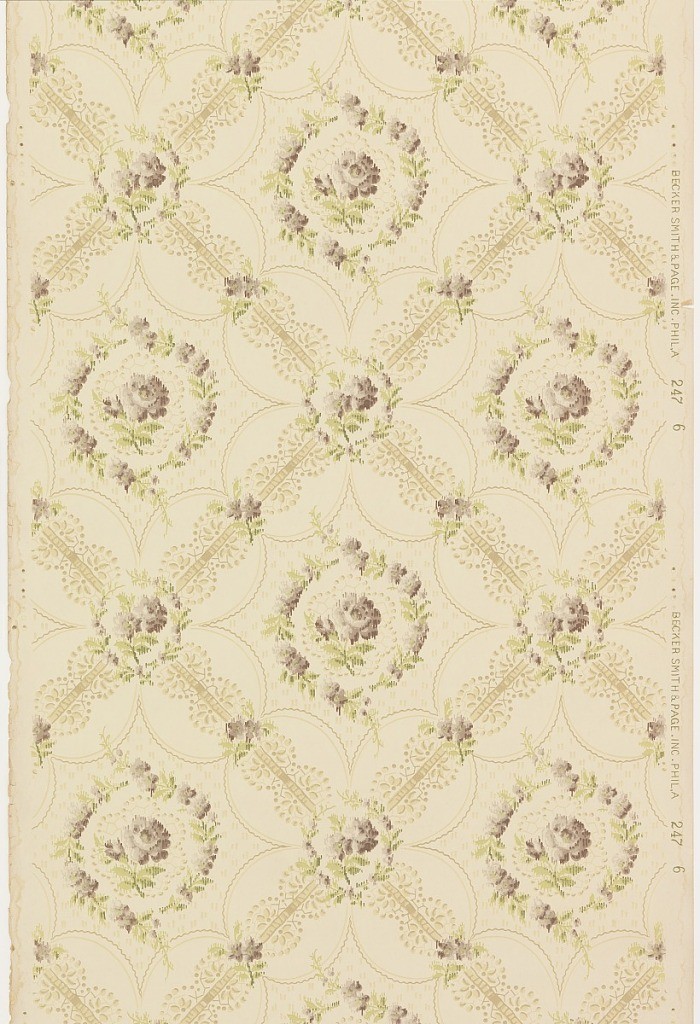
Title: Ceiling paper
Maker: Becker, Smith & Page, Inc., founded 1899
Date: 1905–1915
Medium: Machine-printed paper
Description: Large trellis pattern, trellis with beaded and zig-zag scalloped borders. Each cell of the trellis contains a large floral wreath, which in turn contains a single flower. Diamond trellis pattern enframing a wreath within each diamond. Smaller floral wreaths mark the intersections of the cells, and bunches of flowers are evenly spaced along the trellis. Pattern is printed in browns, grays and greens on a khaki ground.